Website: macys
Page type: billing-address
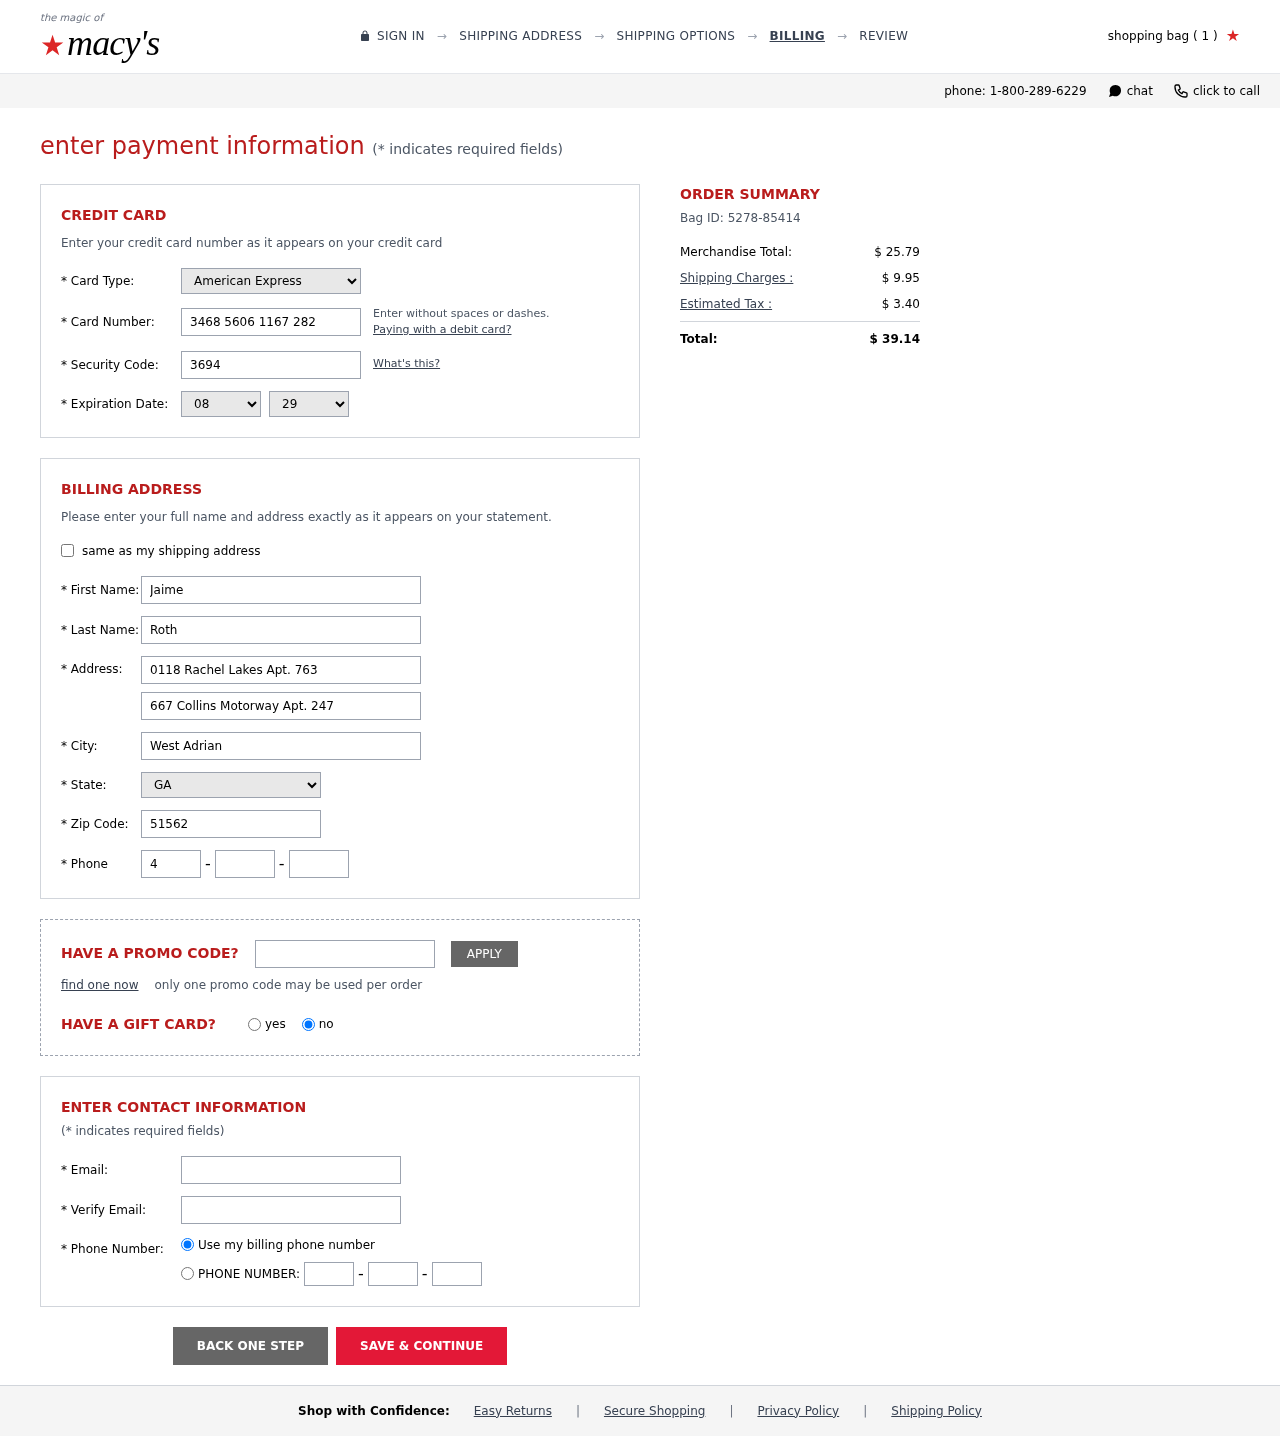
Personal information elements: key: PII_CARD_CVV
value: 3694
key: PII_CARD_EXPIRY_MONTH
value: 08
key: PII_CARD_EXPIRY_YEAR
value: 29
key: PII_CARD_NUMBER
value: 3468 5606 1167 282
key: PII_CARD_TYPE
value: American Express
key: PII_CITY
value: West Adrian
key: PII_EMAIL
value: jaime.roth@hotmail.com
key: PII_FIRSTNAME
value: Jaime
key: PII_LASTNAME
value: Roth
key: PII_PHONE_AREA
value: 412
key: PII_PHONE_PREFIX
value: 419
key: PII_PHONE_SUFFIX
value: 7193
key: PII_POSTCODE
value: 51562
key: PII_STATE_ABBR
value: GA
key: PII_STREET
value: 0118 Rachel Lakes Apt. 763
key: PII_STREET2
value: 667 Collins Motorway Apt. 247
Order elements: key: ORDER_NUM_ITEMS
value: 1
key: ORDER_ID
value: Bag ID: 5278-85414
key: ORDER_SUBTOTAL
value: $ 25.79
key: ORDER_SHIPPING_COST
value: $ 9.95
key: ORDER_TAX
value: $ 3.40
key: ORDER_TOTAL
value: $ 39.14